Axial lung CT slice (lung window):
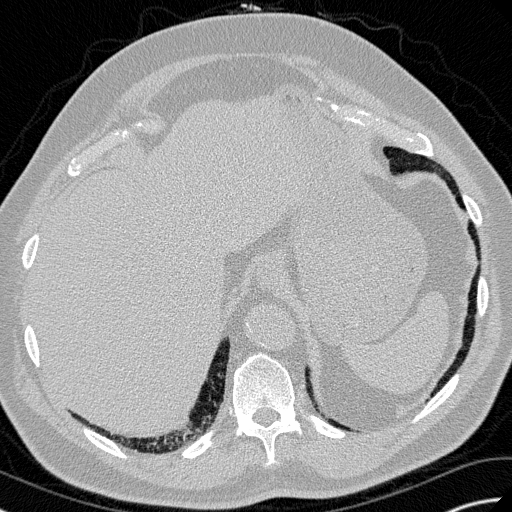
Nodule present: no